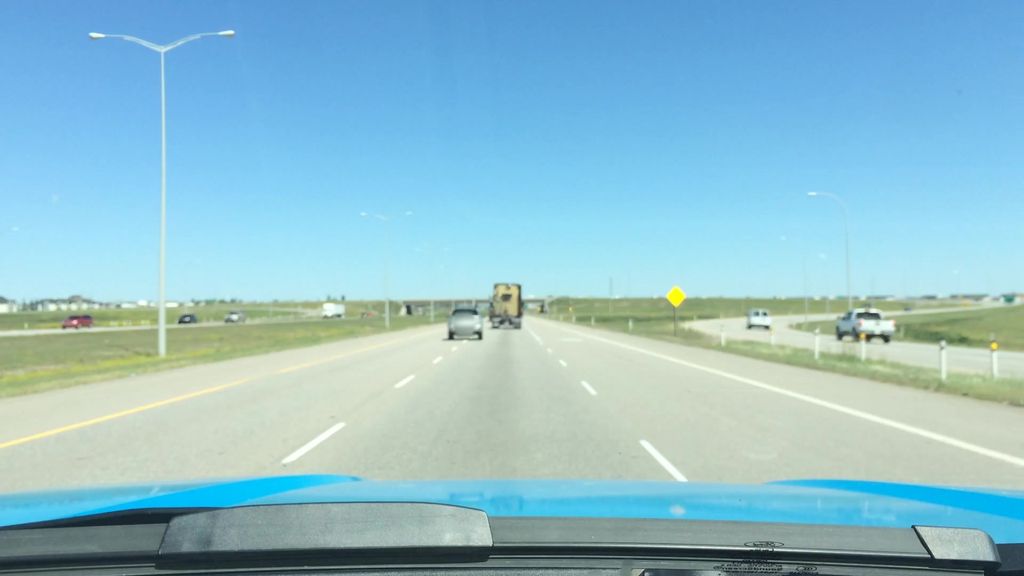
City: calgary